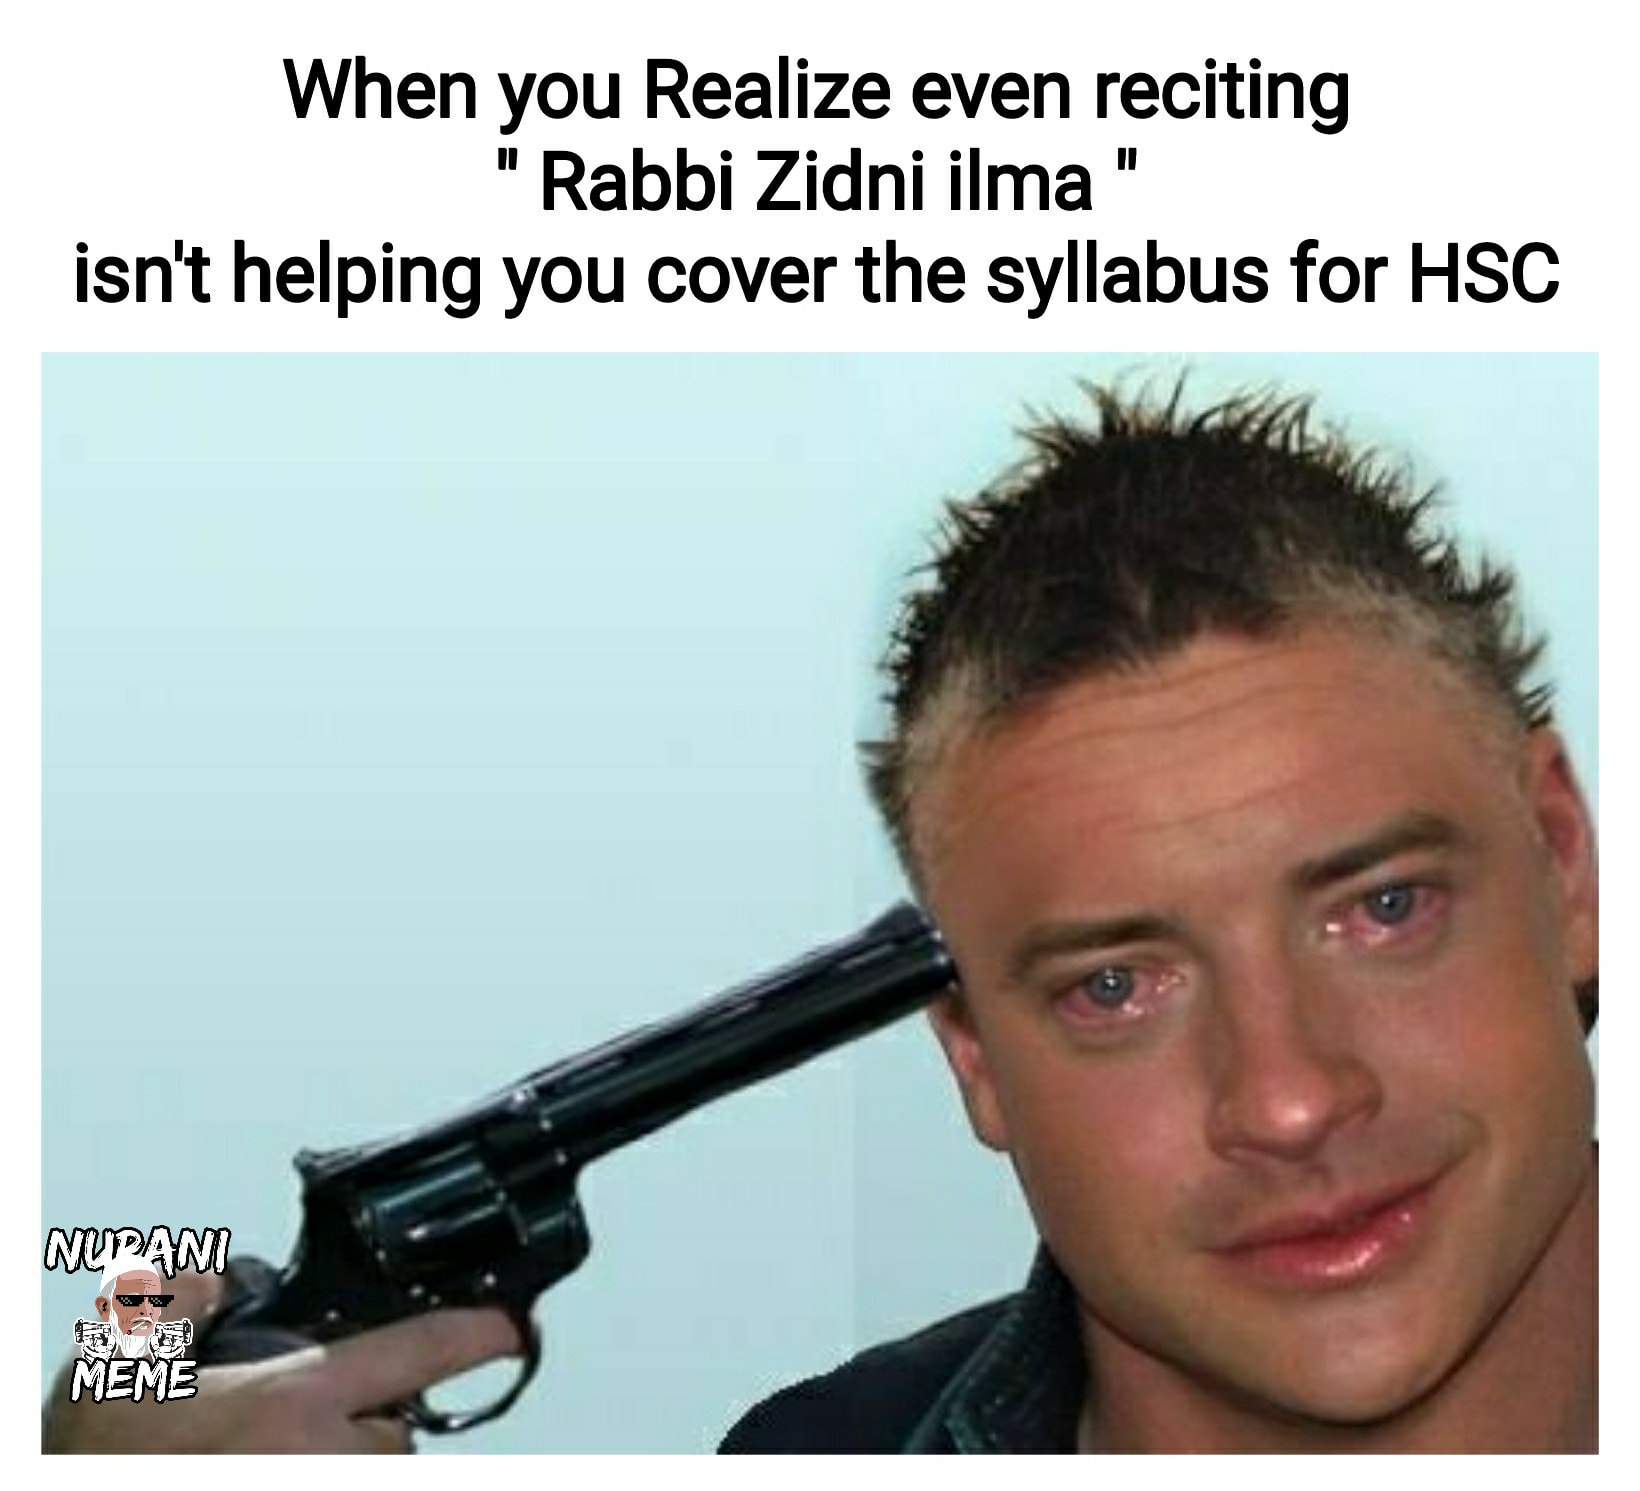
Caption: When you realize even reciting " Rabbi Zidni ilma "  isn't helping you cover the syllabus for HSC
Label: non-hate